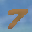
Label: 7